Question: I try to achieve something like the Facebook does when you type @<NAME_OF_A_FRIEND> in a reply. After you choose a friend, the name of that friend is highlighted with a blueish background, so you know it's a separate entity in that text.
I've "inspect element"-ed that textarea and there is no div placed on top of the textarea.
Can anyone give me a clue about how that is done ?

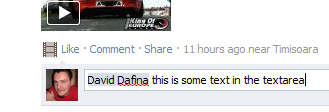
Answer: See <URL>. I used only CSS and HTML... The JS is very more complex for now. I don't know exactly what you expect.
HTML:
'''
<div id="textback">
<div id="backmodel"></div>
</div>
<textarea id="textarea">Hey Nicolae, it is just a test!</textarea>
'''
CSS:
'''
#textarea {
background: transparent;
border: 1px #ddd solid;
position: absolute;
top: 5px;
left: 5px;
width: 400px;
height: 120px;
font: 9pt Consolas;
}
#backmodel {
position: absolute;
top: 7px;
left: 32px;
background-color: #D8DFEA;
width: 53px;
height: 9pt;
}
'''